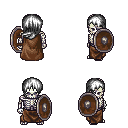
a pixel art fantasy rpg character, male body template, skeleton, brown cape, robe skirt, white left-swept hairstyle, shield, four views (front, back, left, right), 2x2 character sprite sheet, small pixel art, hard edges, no anti-aliasing